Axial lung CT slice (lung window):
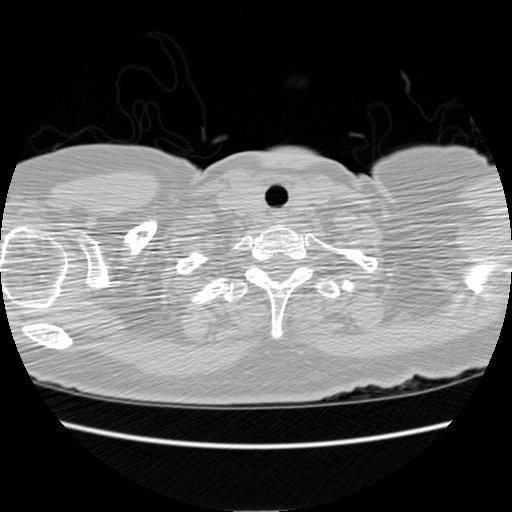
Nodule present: no